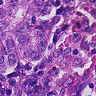
Metastatic tissue present: yes